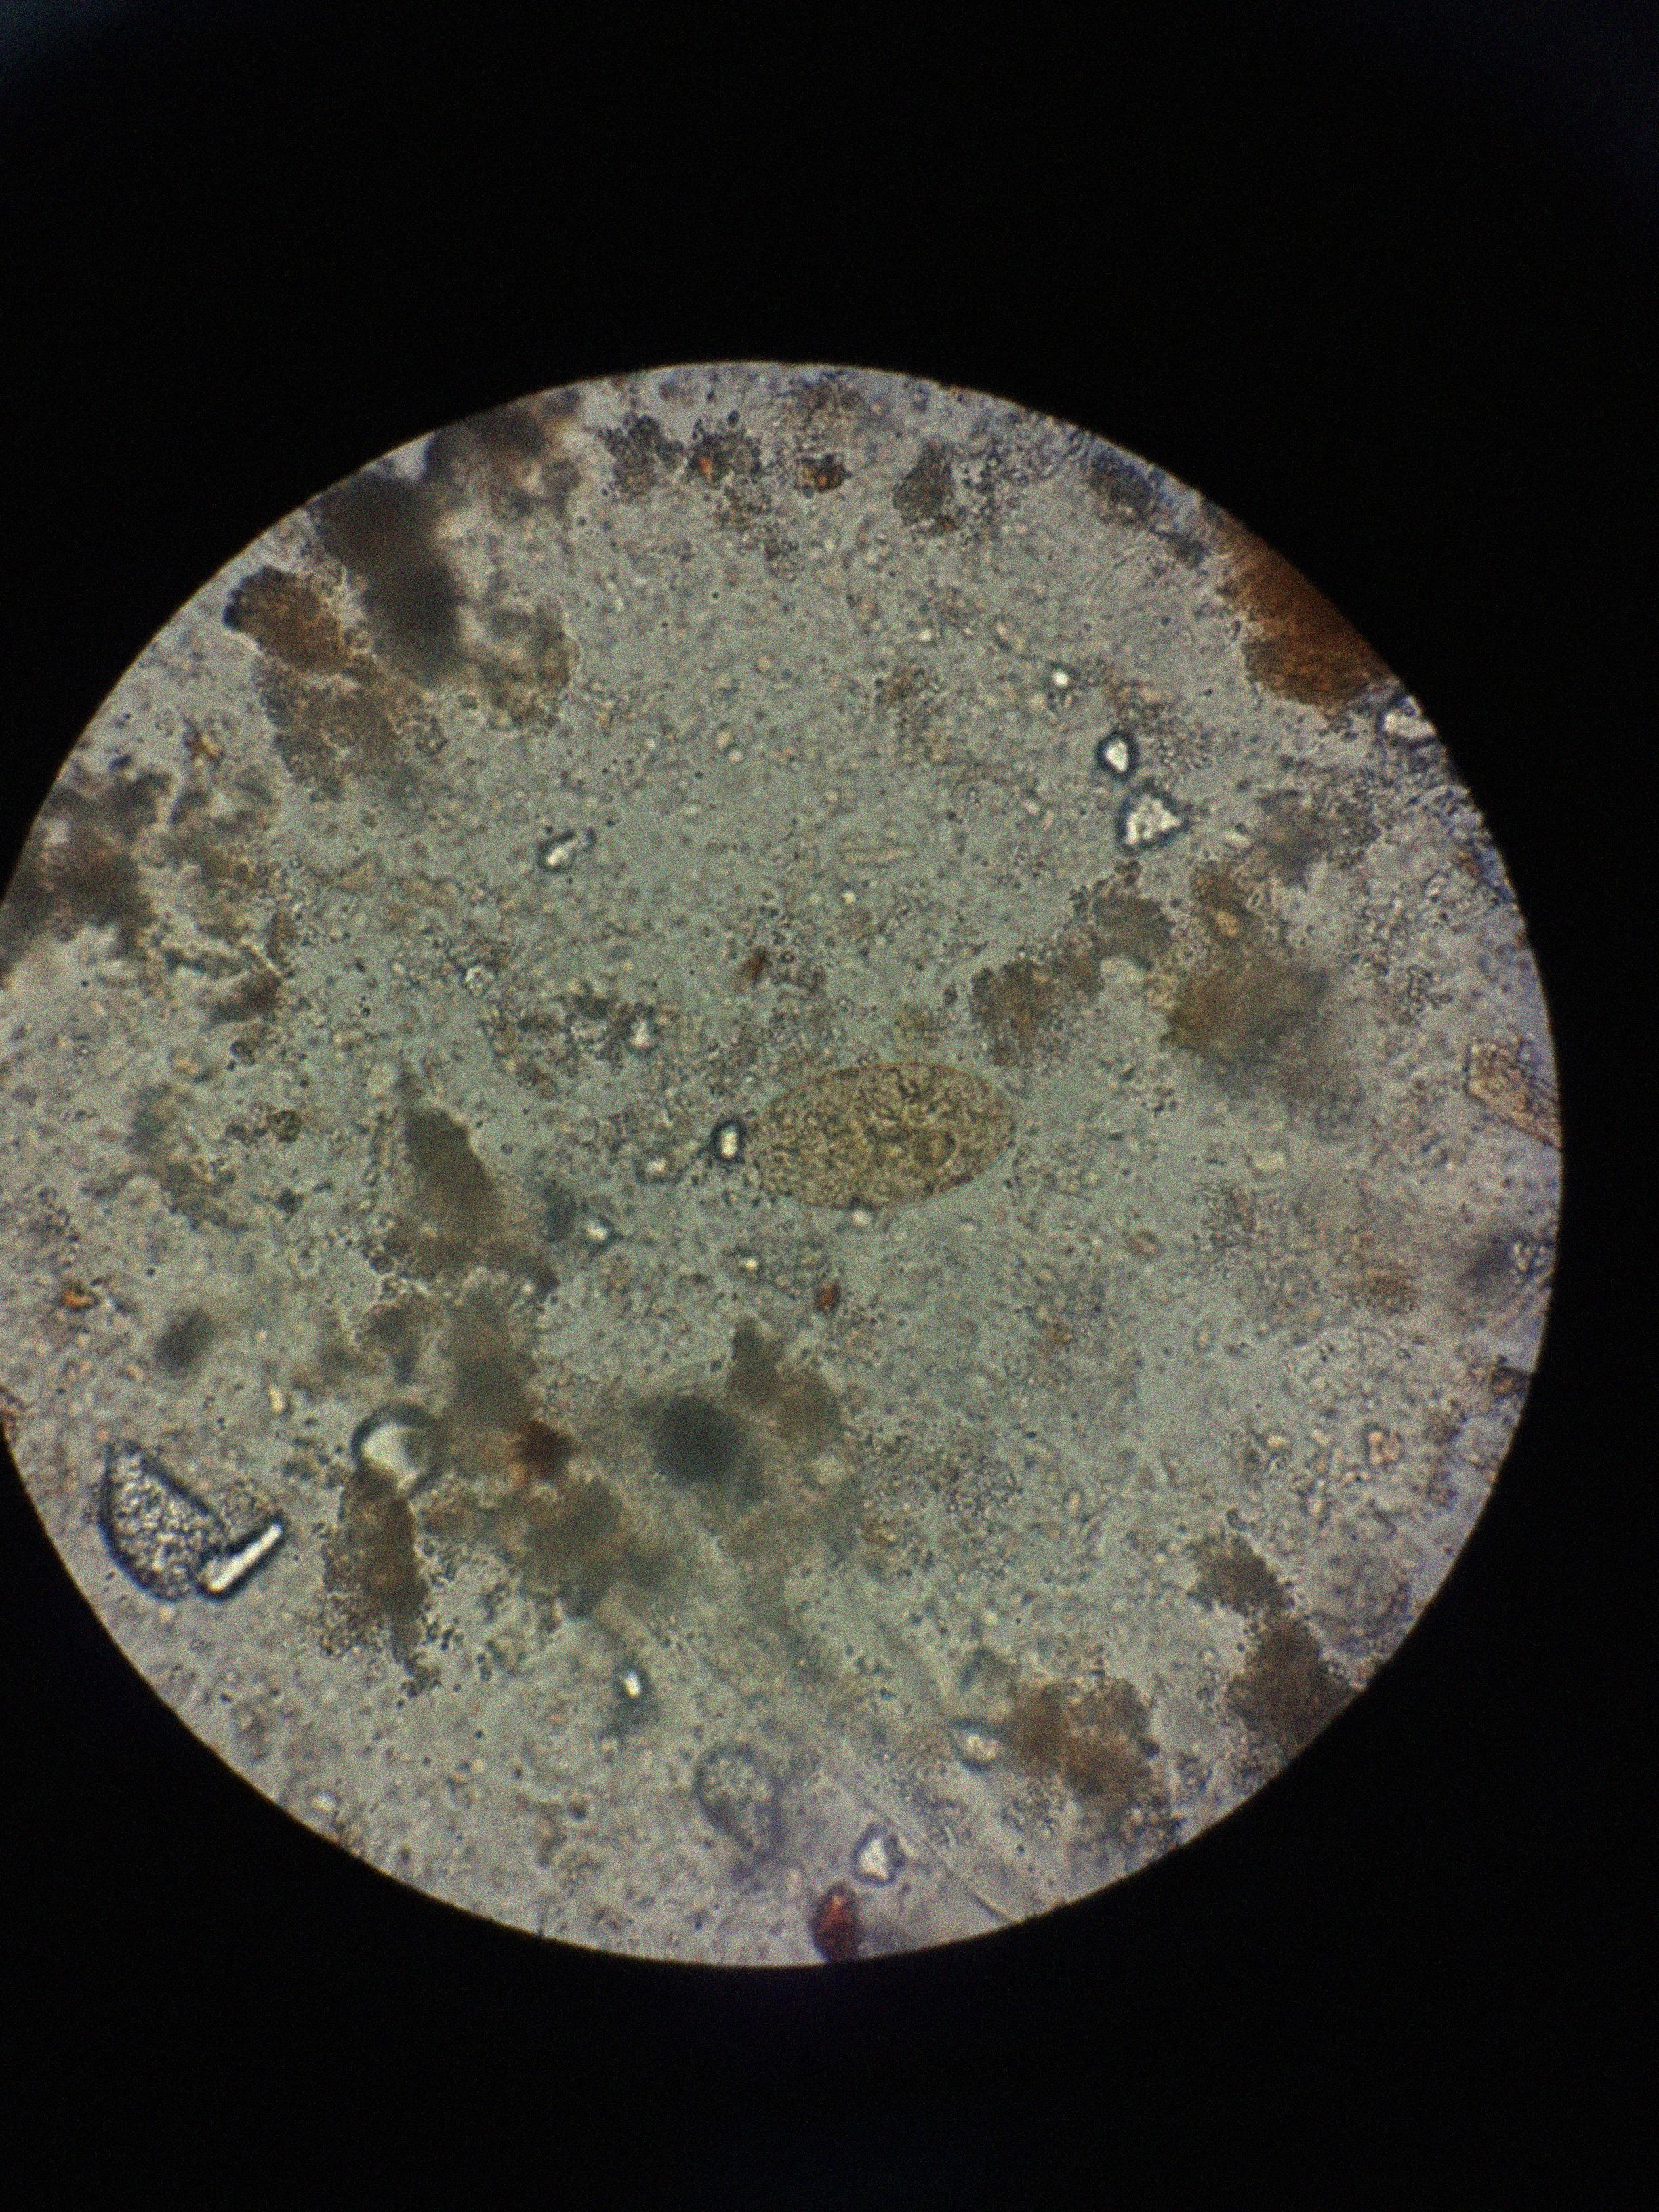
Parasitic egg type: Fasciolopsis buski